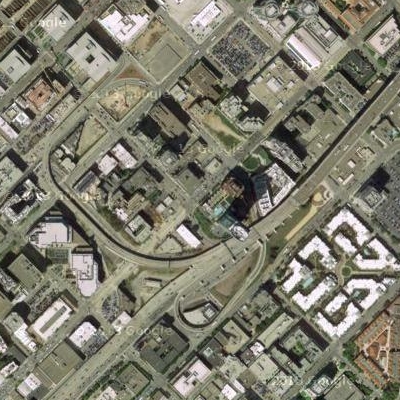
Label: cIndustry